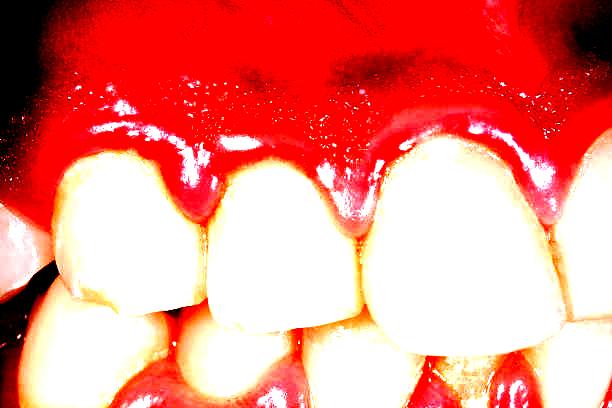
Condition: Gingivitis